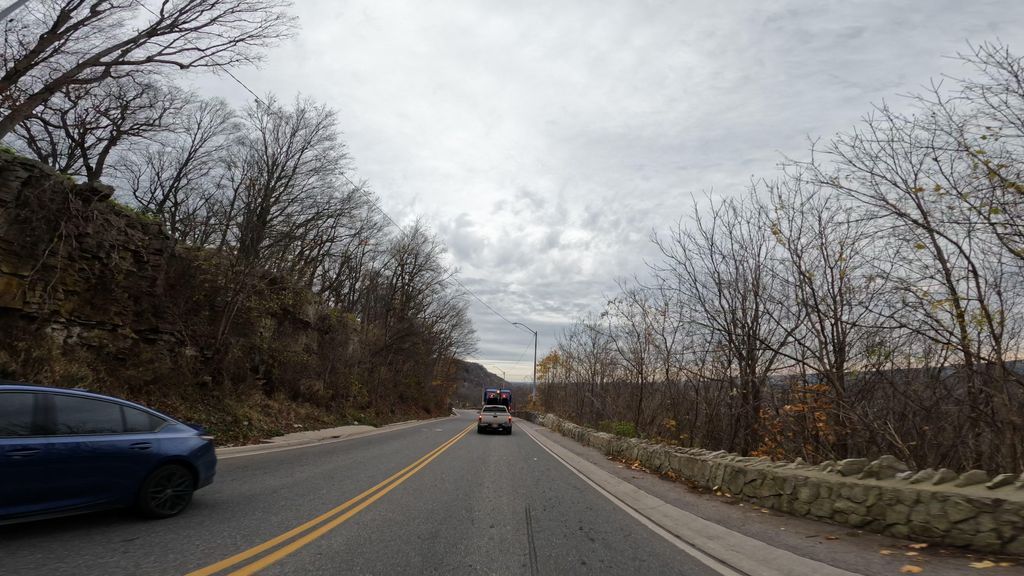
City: hamilton